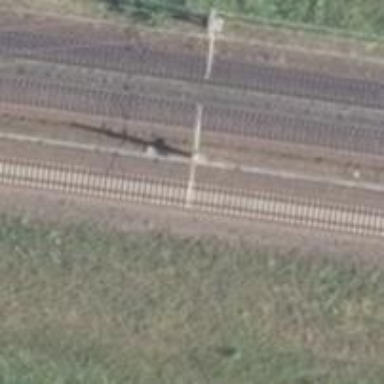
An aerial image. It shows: Railway with electrified contact lines.